Question: I am emailing an HTML table to users but I want to alias the hyperlinks for space reasons. Please have a look on the image.
Here is the 'Sample1' of the image:

Please see my below code :
'''
DECLARE @bodyMsg nvarchar(max)
DECLARE @subject nvarchar(max)
DECLARE @tableHTML nvarchar(max)
SET @subject = 'Query Results in HTML with CSS'
DECLARE @email_to_notify nvarchar(256);
SELECT @email_to_notify = 'bens@ioec.co.za' ;
SET @tableHTML =
N'<style type="text/css">
...
</tr>' +
CAST ( (
SELECT
td = y.Customer,'',
td = y.ContractNumber,'',
td = y.Description ,'',
td = y.Market ,'',
td = y.BDM ,'',
td = y.EC ,'',
td = y.Reason ,'',
td = y.Link
FROM (SELECT FileReference AS 'Reference', Name AS 'Customer' ,
CASE WHEN ContractNumber IS NULL THEN '' ELSE ContractNumber END AS 'ContractNumber',
'http://gateway.ioec.co.za/#/trade/files/' + CONVERT(varchar(10),Gw_File.FileID) AS 'Link'
FROM Gw_File INNER JOIN ... ) y
FOR XML PATH('tr'), TYPE
) AS NVARCHAR(MAX) ) +
N'</table>'
EXEC msdb.dbo.sp_send_dbmail @recipients='rajivs@ioec.co.za',
@subject = @subject,
@body = @tableHTML,
@body_format = 'HTML' ;
'''
I would also like to highlight rows depending on value of the reason column.
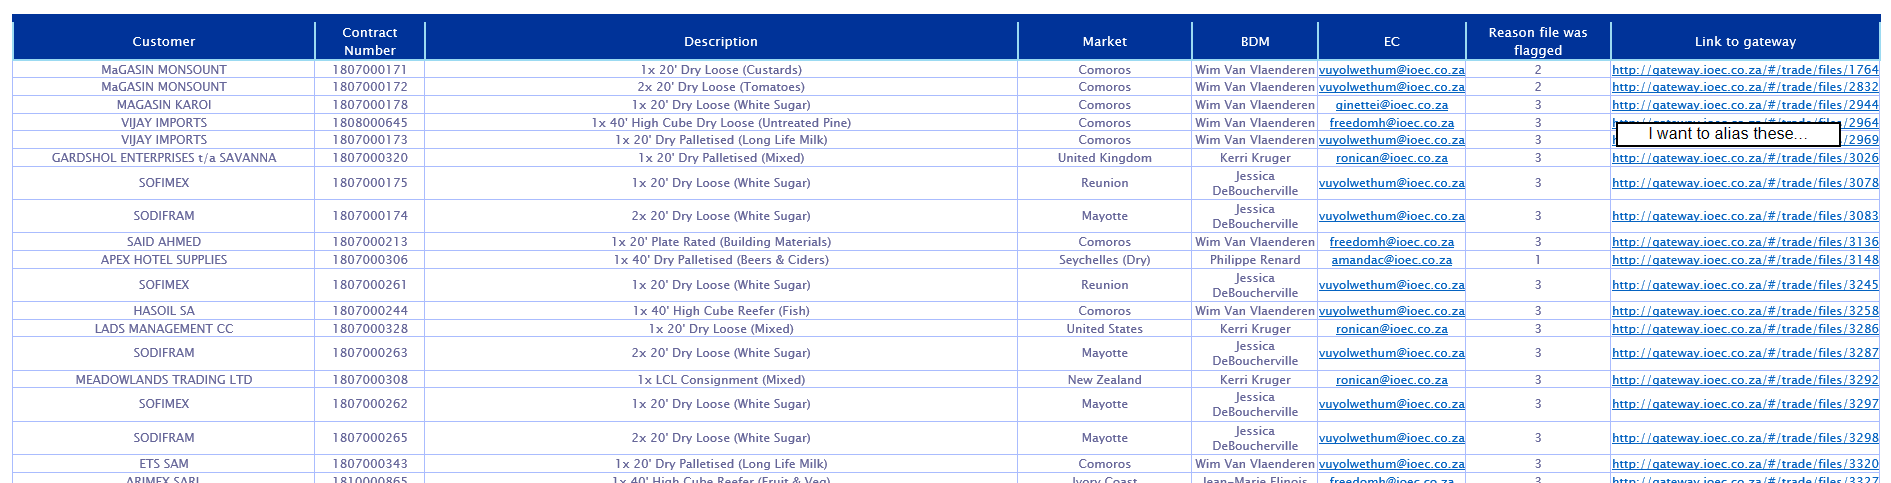
Answer: It seems like that when you're passing your markup, you aren't retaining it's type. Special characters, such as '<' will be replaced with a string representation to keep the xml valid. For example '<' & '&lt;' and '&' & '&amp;'.
If it's just the '>' and '<' symbols you can use a replace before sending out the email:
'''
SET @tableHTML = REPLACE(REPLACE(@tableHTML,'&gt;','<'),'&lt;','>');
'''
This however, trusts you have no nested HTML.